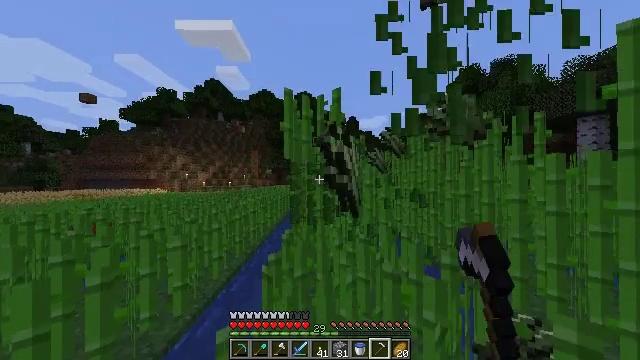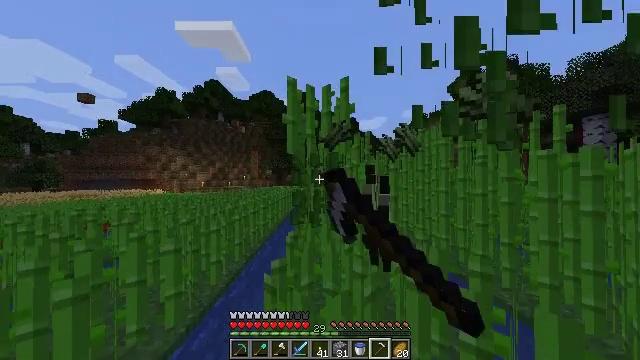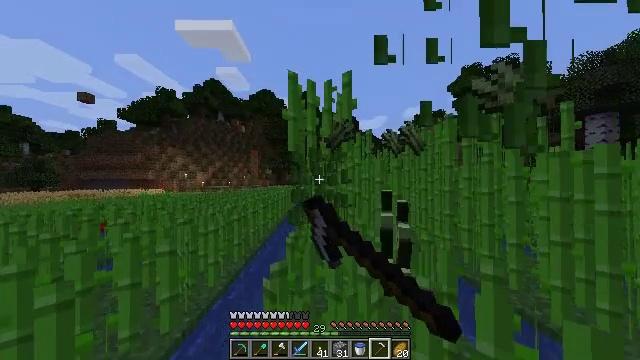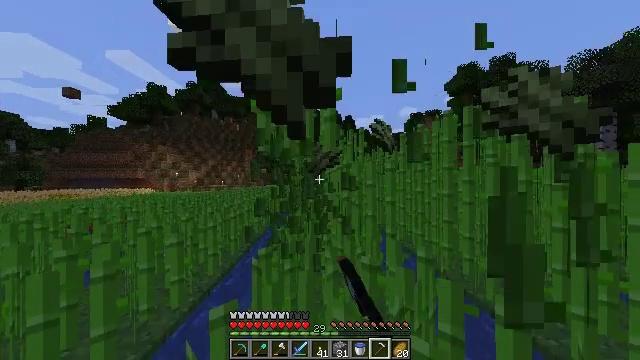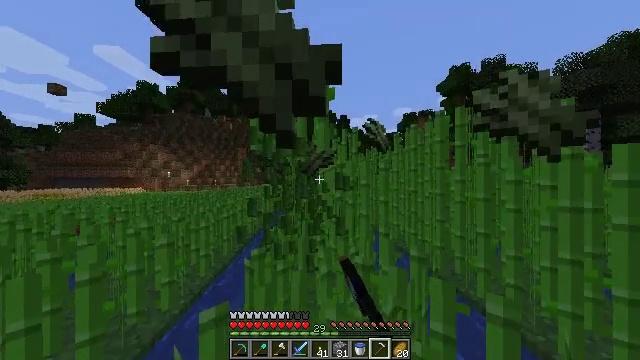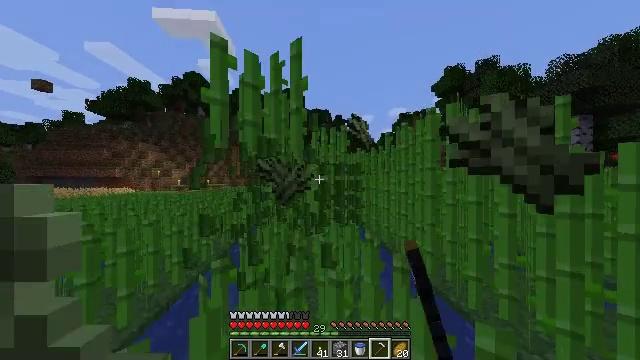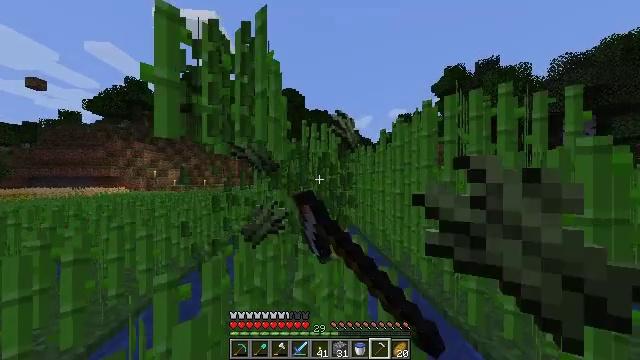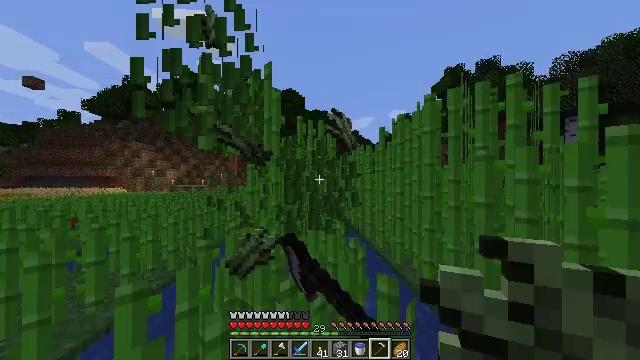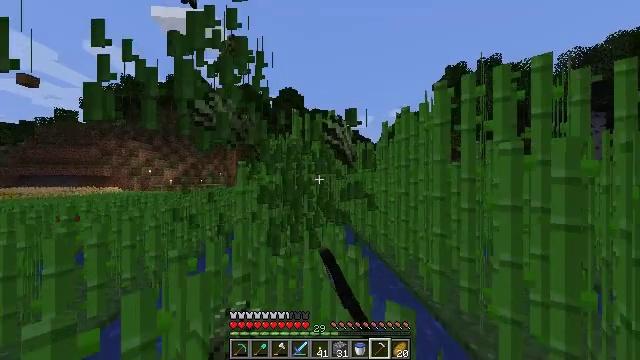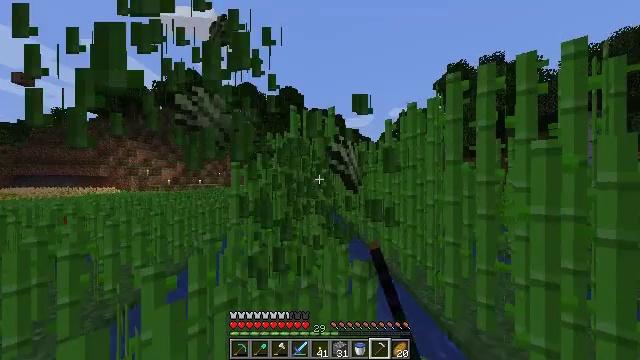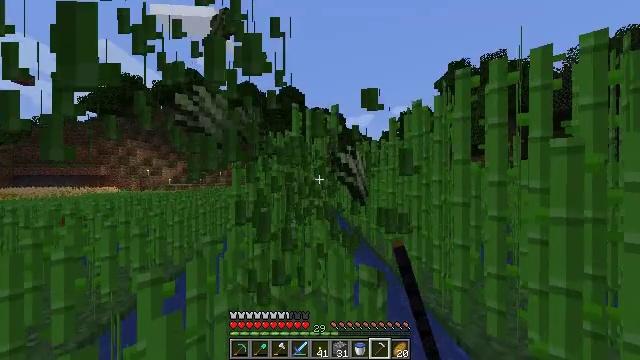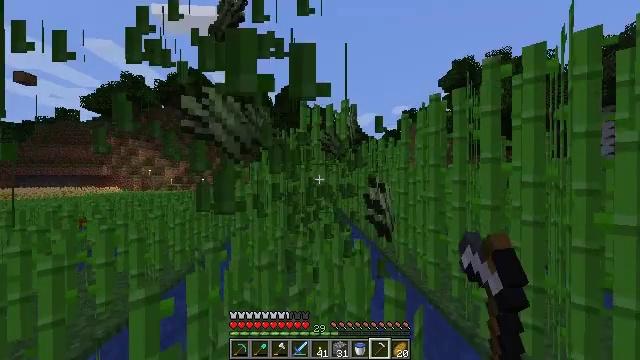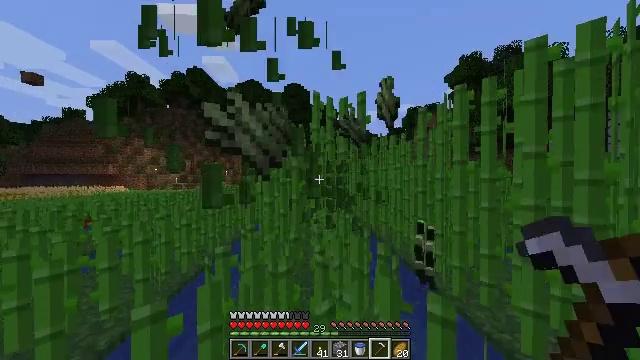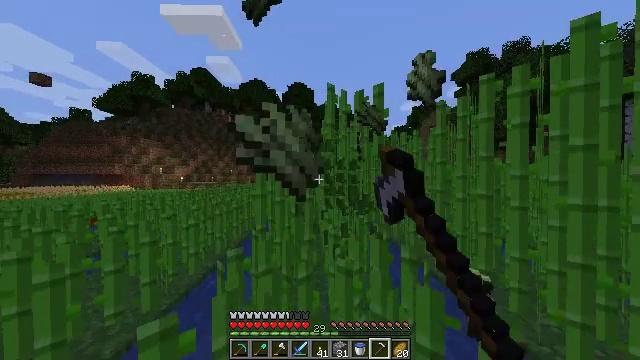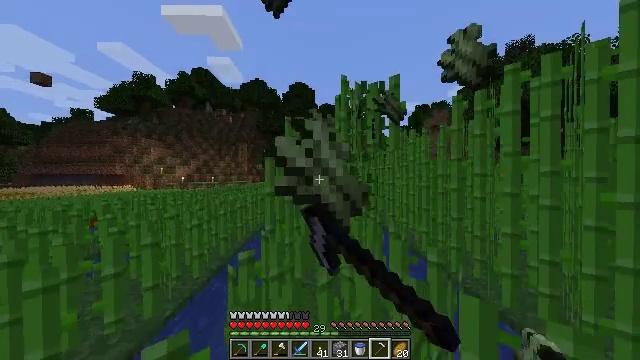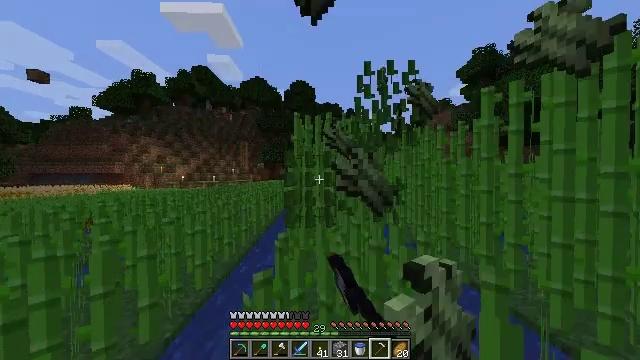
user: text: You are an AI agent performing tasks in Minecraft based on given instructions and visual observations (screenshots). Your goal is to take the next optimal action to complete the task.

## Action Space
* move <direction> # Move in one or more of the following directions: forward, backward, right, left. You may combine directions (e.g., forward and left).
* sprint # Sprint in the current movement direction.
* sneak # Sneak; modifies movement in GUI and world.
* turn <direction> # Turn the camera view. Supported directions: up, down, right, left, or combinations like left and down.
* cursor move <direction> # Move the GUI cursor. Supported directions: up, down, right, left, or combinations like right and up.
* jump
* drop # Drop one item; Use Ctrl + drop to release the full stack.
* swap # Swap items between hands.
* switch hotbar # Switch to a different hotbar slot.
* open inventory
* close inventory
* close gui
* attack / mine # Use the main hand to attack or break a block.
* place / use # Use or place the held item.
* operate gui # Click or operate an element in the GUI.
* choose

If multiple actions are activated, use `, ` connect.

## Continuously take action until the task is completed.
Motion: motion action
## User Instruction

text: Collect sugar cane near water sources.
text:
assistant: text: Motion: move forward, sprint, attack / mine
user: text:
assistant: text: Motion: move forward and move right, sprint, attack / mine
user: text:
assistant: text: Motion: move forward and move right, sprint, attack / mine
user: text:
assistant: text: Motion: move forward and move right, sprint, turn right, attack / mine
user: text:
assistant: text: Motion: move forward and move right, sprint, turn right, attack / mine
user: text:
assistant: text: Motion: move forward, sprint, attack / mine
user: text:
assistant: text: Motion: move forward, sprint, attack / mine
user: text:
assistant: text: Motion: move forward, sprint, attack / mine
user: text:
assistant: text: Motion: move forward, sprint, attack / mine
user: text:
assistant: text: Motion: move forward and move left, sprint, attack / mine
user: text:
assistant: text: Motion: move forward and move left, sprint, attack / mine
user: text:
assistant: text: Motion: move forward and move left, sprint, attack / mine
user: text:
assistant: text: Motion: move forward and move left, sprint, attack / mine
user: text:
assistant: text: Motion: move forward and move left, sprint, attack / mine
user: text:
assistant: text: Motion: move forward, sprint, attack / mine
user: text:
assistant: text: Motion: move forward, sprint, attack / mine
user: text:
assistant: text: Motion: move forward and move right, sprint, attack / mine
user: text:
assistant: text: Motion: move forward and move right, sprint, attack / mine
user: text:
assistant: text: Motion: move forward and move right, sprint, turn right, attack / mine
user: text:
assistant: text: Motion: move forward and move right, sprint, attack / mine
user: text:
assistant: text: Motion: move forward, sprint, attack / mine
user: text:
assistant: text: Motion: move forward, sprint, attack / mine
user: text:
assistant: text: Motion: move forward, sprint, attack / mine
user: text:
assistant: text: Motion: move forward and move left, sprint, attack / mine
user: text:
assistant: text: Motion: move forward and move left, sprint, attack / mine
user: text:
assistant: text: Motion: move forward and move left, sprint, attack / mine
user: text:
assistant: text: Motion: move forward and move left, sprint, attack / mine
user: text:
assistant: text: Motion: move forward and move left, sprint, attack / mine
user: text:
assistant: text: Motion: move forward, sprint, attack / mine
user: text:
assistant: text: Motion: move forward, sprint, attack / mine